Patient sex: F
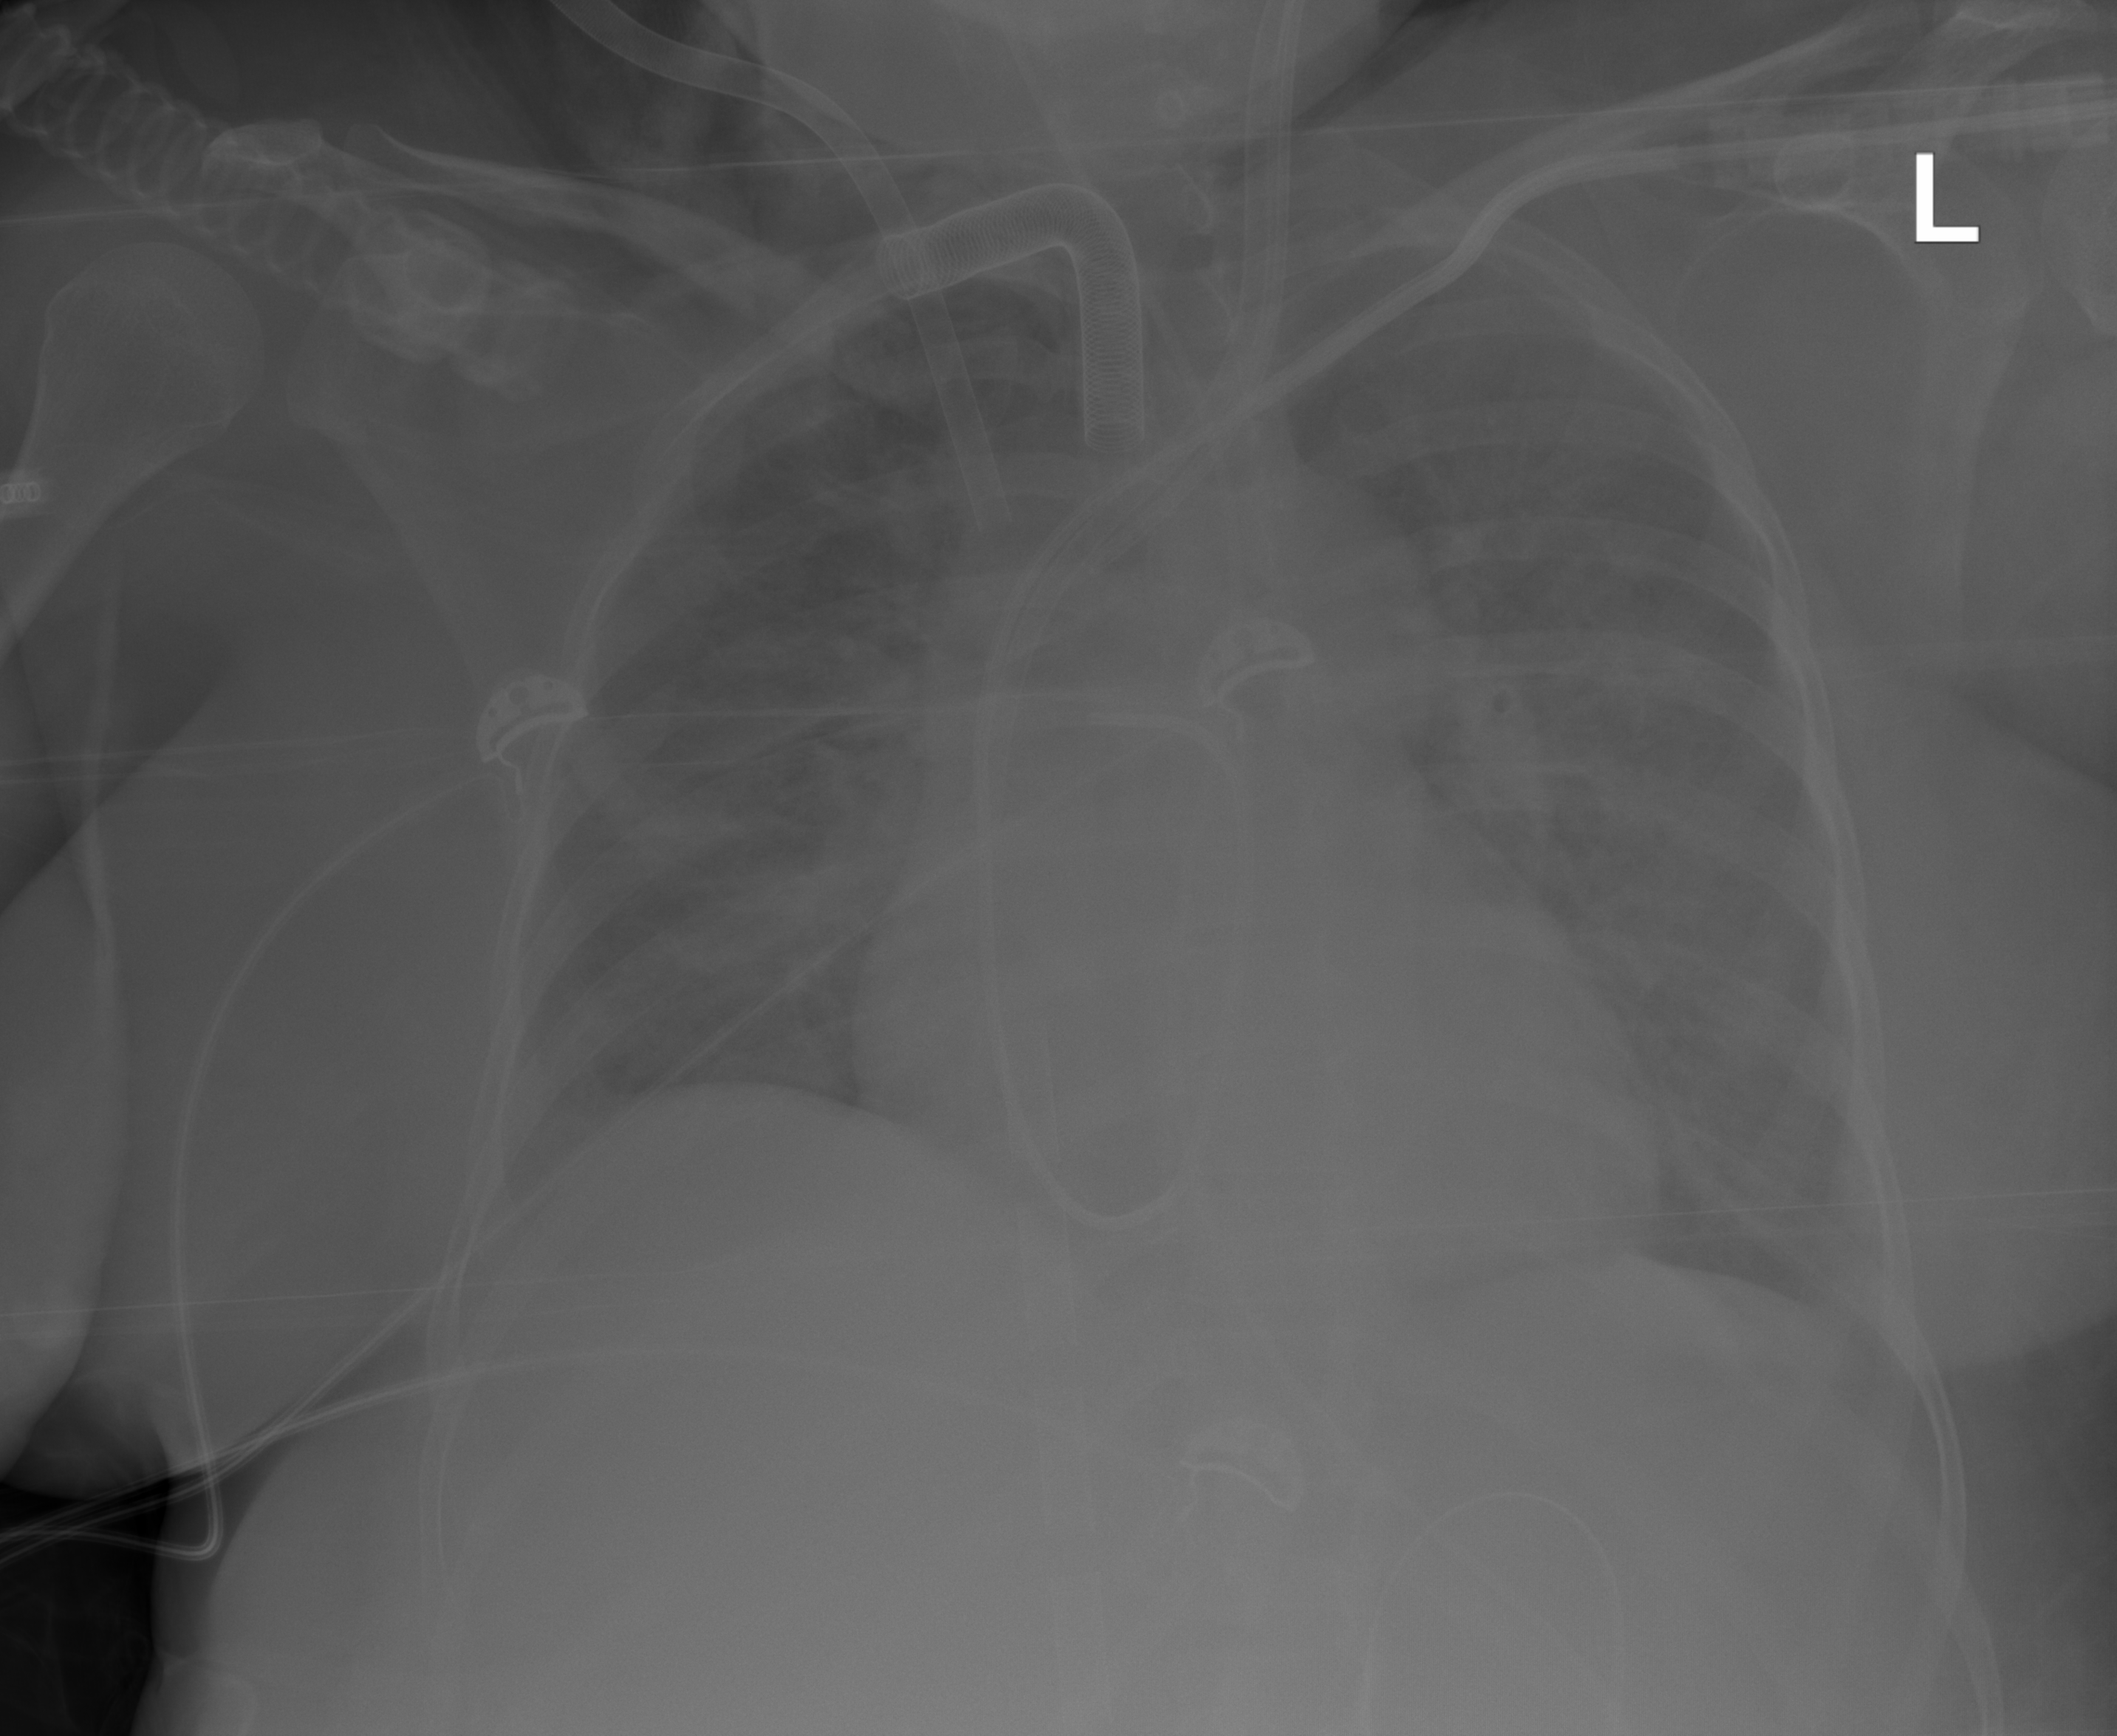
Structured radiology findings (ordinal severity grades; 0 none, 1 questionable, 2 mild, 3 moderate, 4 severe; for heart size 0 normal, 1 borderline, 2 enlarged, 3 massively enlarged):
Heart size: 2
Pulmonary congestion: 2
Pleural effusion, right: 2
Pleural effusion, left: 0
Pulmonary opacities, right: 2
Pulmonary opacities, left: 2
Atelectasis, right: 0
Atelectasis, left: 0